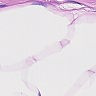
Metastatic tissue present: no